Field crop: maize
Growth stage: 2
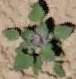
Species: chenopodium